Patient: sex M, age 77
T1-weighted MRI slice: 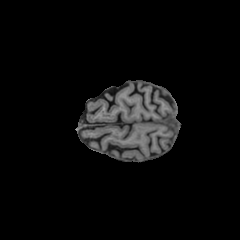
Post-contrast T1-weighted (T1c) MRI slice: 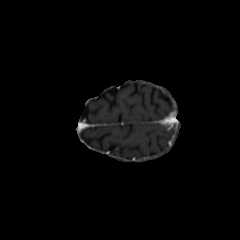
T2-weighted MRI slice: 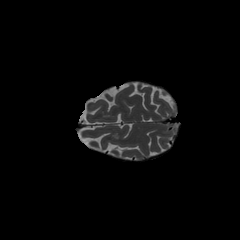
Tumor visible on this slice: no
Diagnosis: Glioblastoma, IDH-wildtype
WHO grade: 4